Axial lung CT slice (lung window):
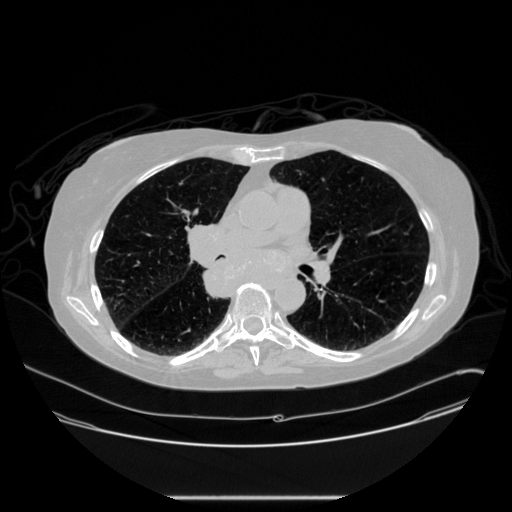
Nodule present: no